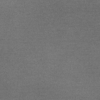
Label: dusty